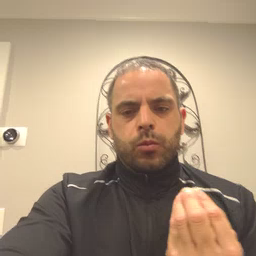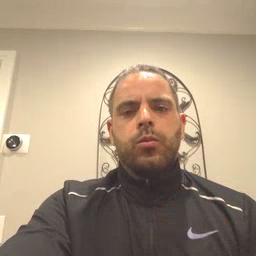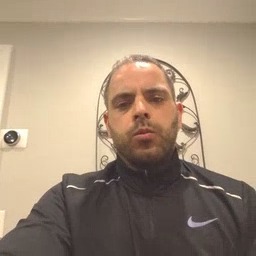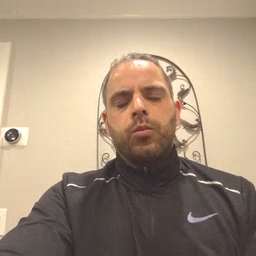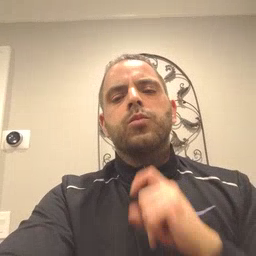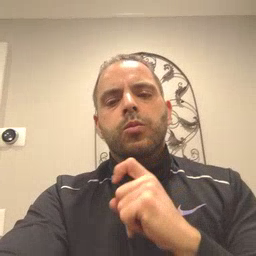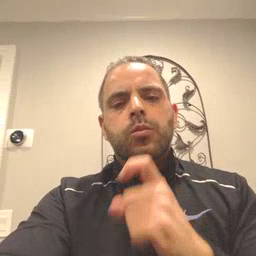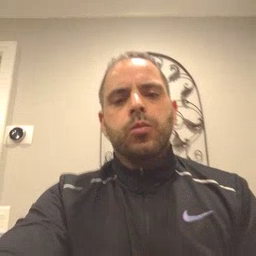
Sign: garbage